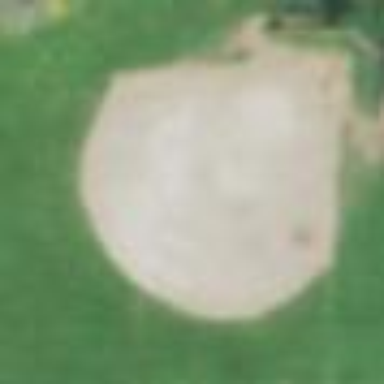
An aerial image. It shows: Baseball pitch for leisure and sports activities.